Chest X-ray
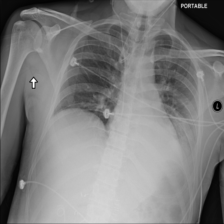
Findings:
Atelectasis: negative
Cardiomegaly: negative
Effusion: negative
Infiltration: negative
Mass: negative
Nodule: negative
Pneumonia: negative
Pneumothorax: negative
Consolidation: negative
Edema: negative
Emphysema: negative
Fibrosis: negative
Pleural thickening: negative
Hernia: negative